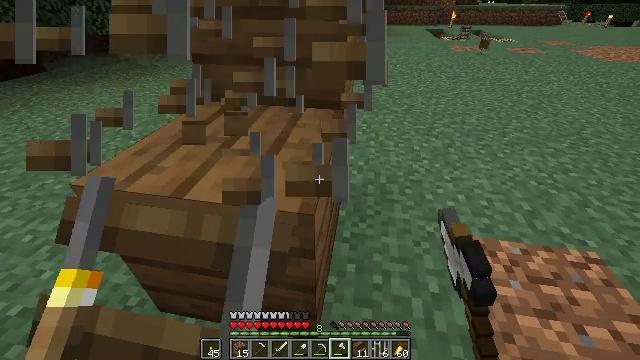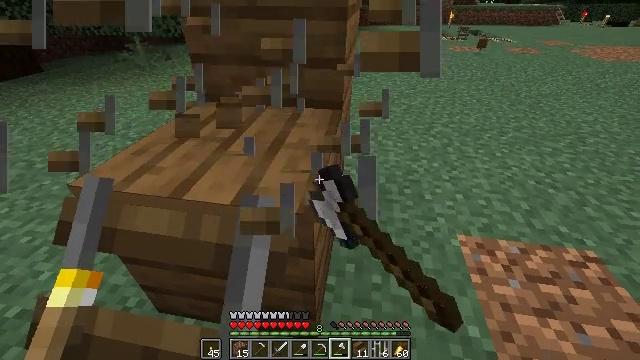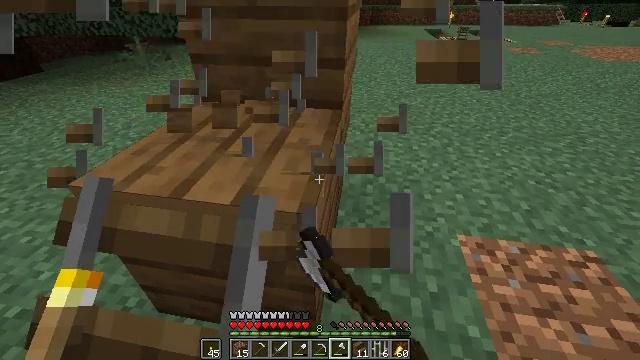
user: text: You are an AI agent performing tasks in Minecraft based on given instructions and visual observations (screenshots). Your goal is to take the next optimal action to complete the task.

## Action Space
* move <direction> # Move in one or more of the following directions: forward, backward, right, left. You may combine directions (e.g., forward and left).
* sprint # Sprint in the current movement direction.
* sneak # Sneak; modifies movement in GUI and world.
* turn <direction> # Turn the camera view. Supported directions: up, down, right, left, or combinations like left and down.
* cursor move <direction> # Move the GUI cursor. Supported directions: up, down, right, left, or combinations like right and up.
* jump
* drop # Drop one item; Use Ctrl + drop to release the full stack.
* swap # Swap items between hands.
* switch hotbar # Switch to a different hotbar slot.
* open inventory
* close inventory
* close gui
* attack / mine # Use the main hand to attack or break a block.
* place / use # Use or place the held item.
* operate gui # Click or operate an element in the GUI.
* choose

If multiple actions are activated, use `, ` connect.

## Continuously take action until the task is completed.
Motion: motion action
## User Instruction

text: Mine the rail.
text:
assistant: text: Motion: attack / mine
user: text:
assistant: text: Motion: attack / mine
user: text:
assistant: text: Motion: attack / mine